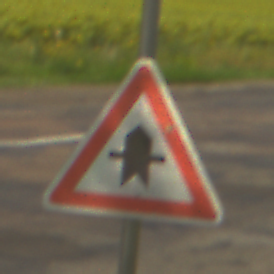
Verkehrszeichen: Vorfahrt
Umgebung: Outdoor, RoadRail
Tageszeit: Midday
Wetter: PartlyCloudy
Licht: Natural
Jahreszeit: NotSpecified
Kontrast: HighContrast